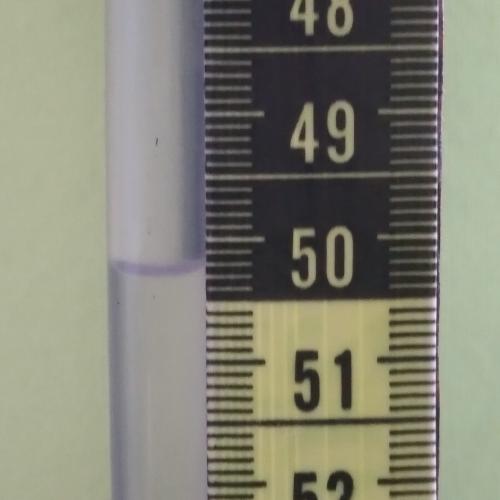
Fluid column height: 50.3 cm